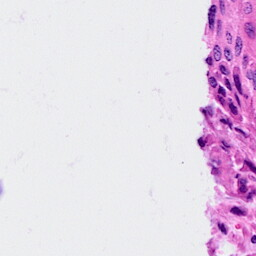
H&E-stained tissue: Cervix